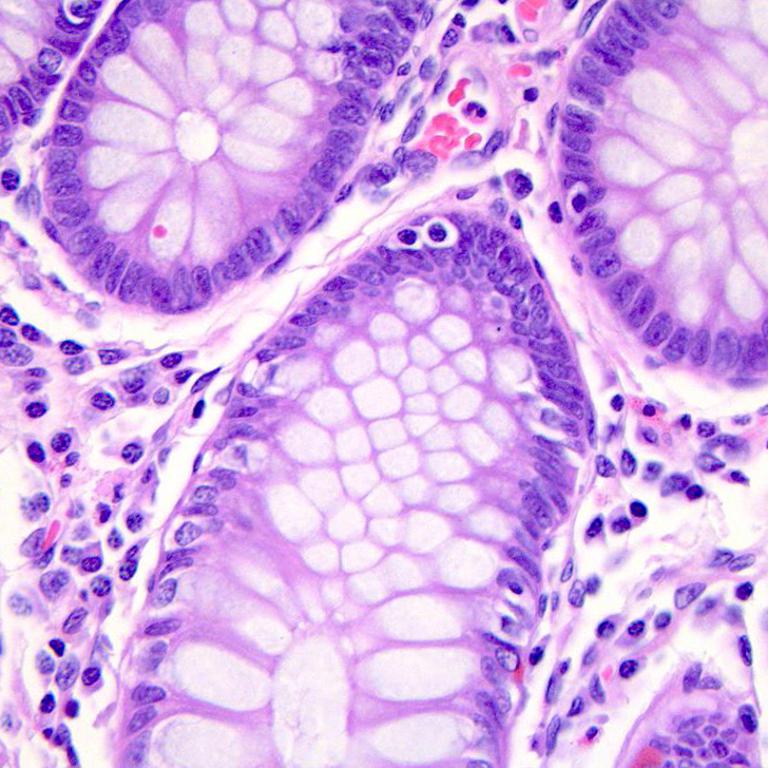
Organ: colon
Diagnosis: benign